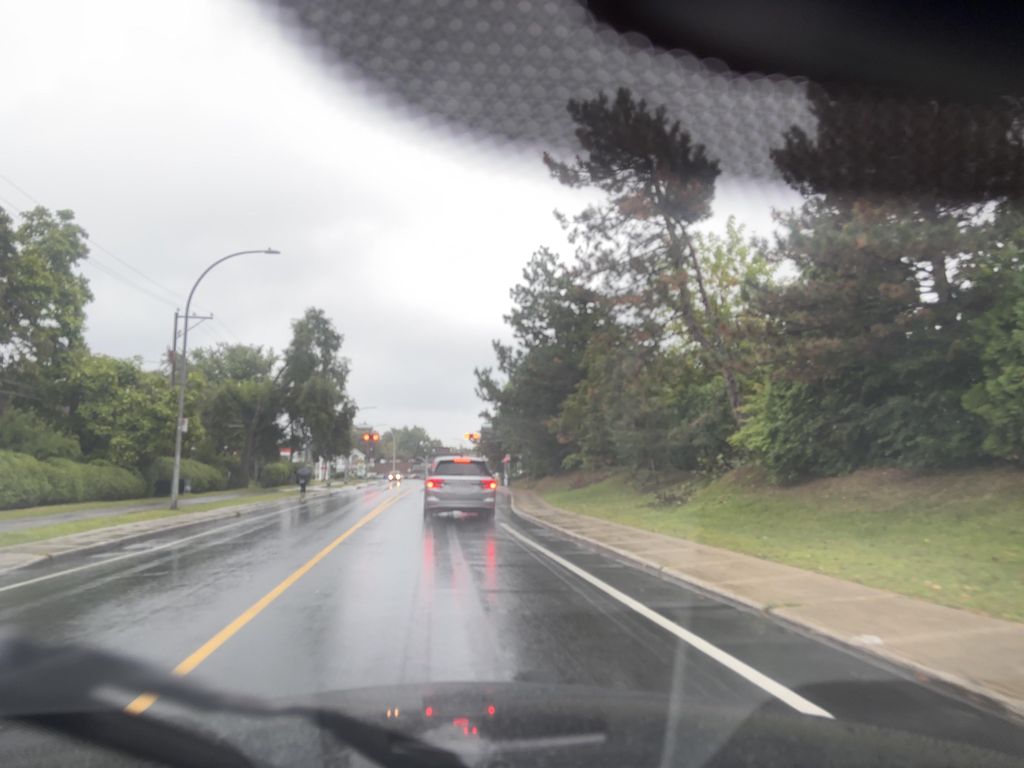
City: montreal